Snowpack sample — Buffalo Mountain, Silverthorne, Colorado, USA (1/25/25, 10:11 AM MST)
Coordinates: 39.6222, -106.1139
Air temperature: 22 °F
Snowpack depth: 110 cm
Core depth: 30 cm
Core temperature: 42.8 °F
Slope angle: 12°, slope face: 102°
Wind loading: high
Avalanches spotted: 0
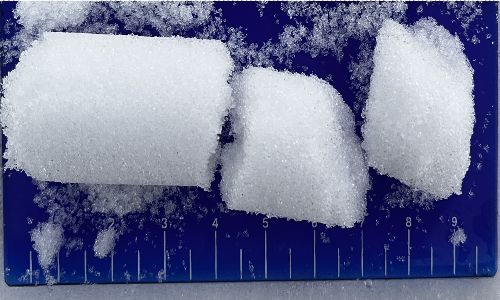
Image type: core
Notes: No avalanches nearby, collected on the outskirts of a fire break 15 meters from the treeline, on way to Buffalo and Red Mountain